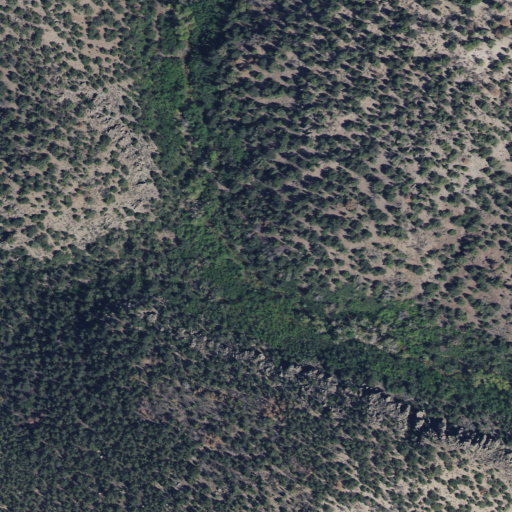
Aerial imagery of valley in Utah named Left Fork Sam Stowe Canyon containing evergreen forest, deciduous forest, and shrub